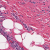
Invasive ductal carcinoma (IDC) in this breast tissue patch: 0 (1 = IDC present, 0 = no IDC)